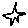
Label: star